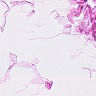
Metastatic tissue present: no